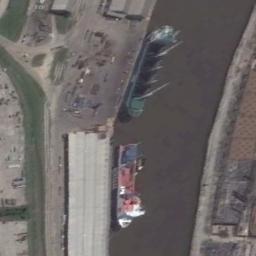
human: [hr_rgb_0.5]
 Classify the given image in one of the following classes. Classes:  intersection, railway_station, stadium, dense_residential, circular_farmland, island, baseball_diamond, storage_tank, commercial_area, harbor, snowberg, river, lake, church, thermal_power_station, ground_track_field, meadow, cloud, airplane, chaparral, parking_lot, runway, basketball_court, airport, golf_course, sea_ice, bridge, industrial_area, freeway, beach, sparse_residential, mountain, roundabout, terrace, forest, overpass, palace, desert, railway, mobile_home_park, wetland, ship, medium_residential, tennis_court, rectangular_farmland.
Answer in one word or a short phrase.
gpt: ship